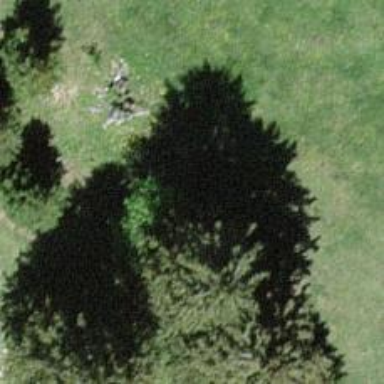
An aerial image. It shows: Needle-leaved tree in natural setting.